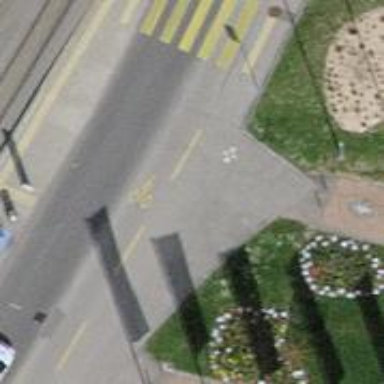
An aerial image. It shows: Footway surfaced with paving stones.